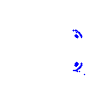
Particle: electron